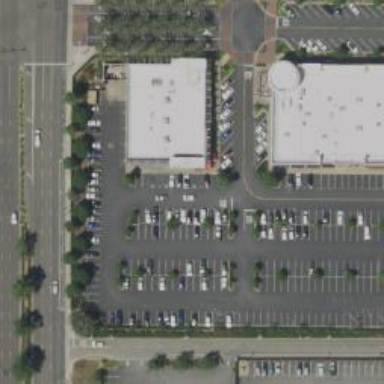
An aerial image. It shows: Parking space is available.